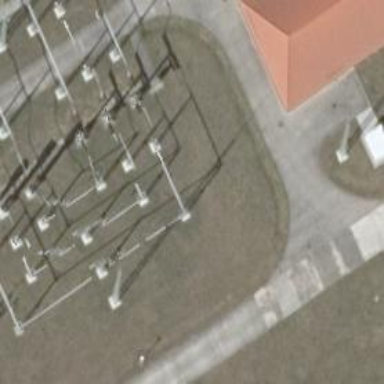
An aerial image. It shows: Busbar power line.